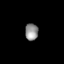
Tissue: lung
Cell type: Epithelial cells
Senescence score: 0.6504
Nuclear area (px): 216
Mean DAPI intensity: 143.833